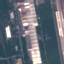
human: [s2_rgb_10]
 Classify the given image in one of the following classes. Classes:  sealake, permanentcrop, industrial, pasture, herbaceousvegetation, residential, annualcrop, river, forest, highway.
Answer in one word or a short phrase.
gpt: Industrial